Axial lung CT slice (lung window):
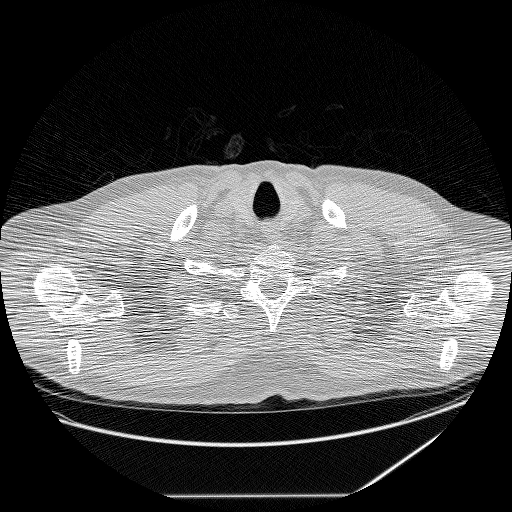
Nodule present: no